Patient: sex M, age 71
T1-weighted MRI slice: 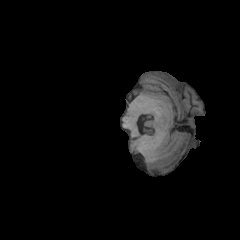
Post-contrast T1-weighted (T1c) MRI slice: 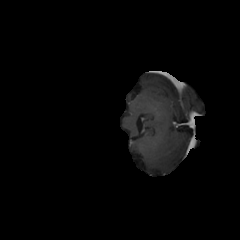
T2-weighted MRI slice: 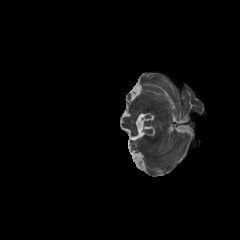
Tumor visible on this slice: no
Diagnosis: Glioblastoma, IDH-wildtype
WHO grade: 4